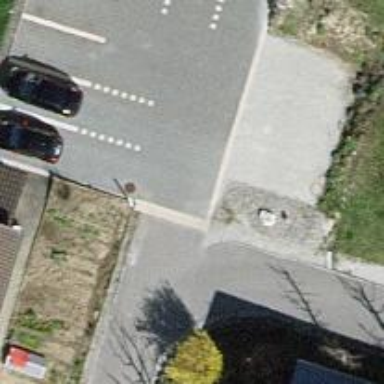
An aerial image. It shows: Service road with paving stones.